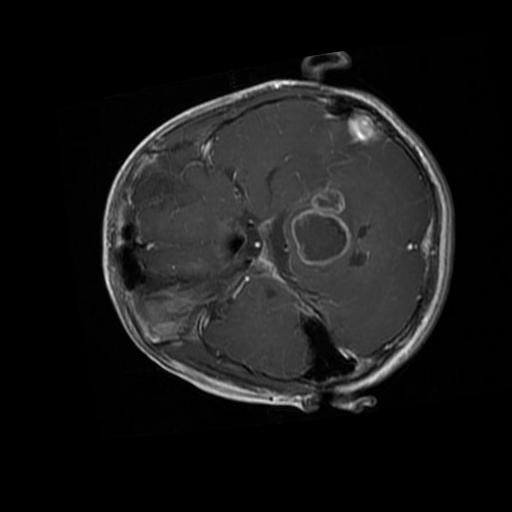
Label: brain_glioma